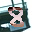
Label: 8